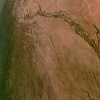
Label: land